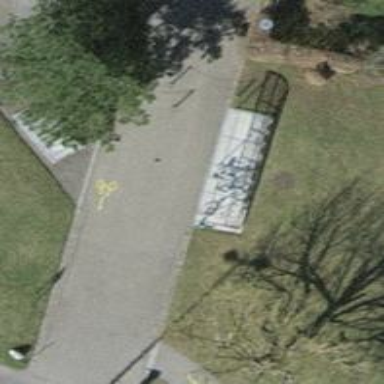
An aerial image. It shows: Bollard barrier.